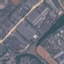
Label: Industrial